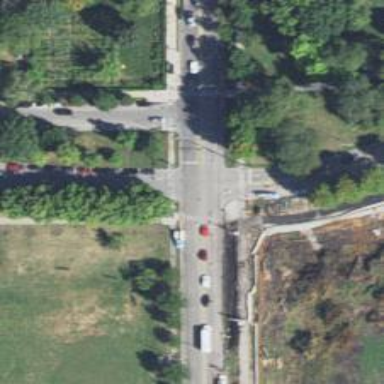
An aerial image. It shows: Traffic island located on footway.